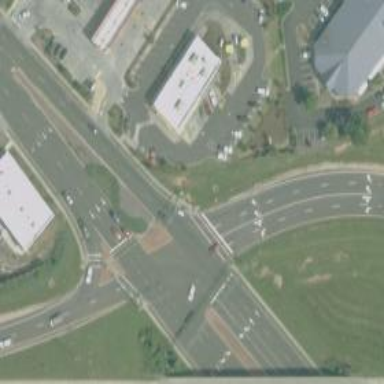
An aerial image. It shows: Controlled road crossing.